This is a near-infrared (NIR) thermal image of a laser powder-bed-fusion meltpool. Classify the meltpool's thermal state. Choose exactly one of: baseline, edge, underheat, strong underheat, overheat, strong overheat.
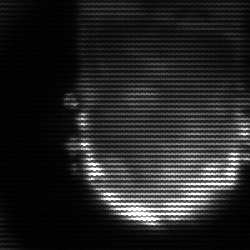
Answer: baseline